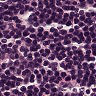
Metastatic tissue present: no